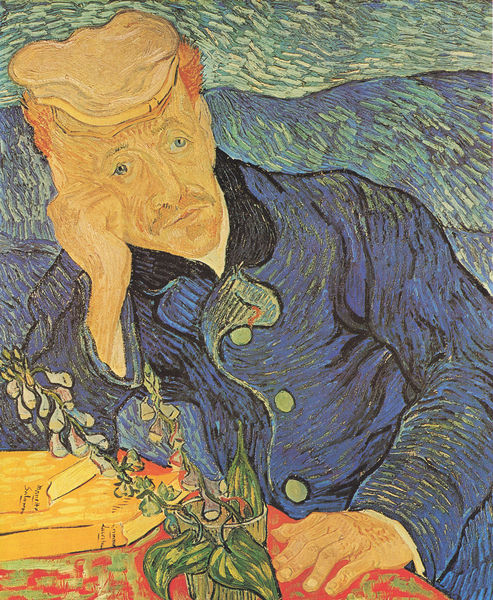
Titel: Bildnis Doktor Gachet
Künstler: Vincent van Gogh
Standort: Tokyo
Institution: Sammlung Ryoei Saito
Schlagwörter: berg, blau, blätter, gemälde, hand, himmel, kopf, mann, gelb, grün, impressionismus, landschaft, ocker, blume, blumen, bunt, finger, glas, hintergrund, hut, licht, mund, nase, orange, schwarz, tisch, zimmer, blick, blüte, blüten, rot, tuch, beige, expressionismus, malerei, alt, bart, jacke, kappe, mütze, schnurrbart, arm, augen, gesicht, kragen, trauer, bildnis, hände, portrait, porträt, tischdecke, tischtuch, öl, hügel, pastos, haare, mantel, sitzend, decke, blatt, pflanze, kinn, knopf, ohren, schräg, traurig, garten, vase, bewegt, japan, bücher, sofa, beobachten, moderne, berge, farbe, linien, van gogh, arbeiter, duktus, draussen, homme, jaune, vert, sitzt, festhalten, melancholie, melancholisch, nachdenklich, denkend, gedanken, knöpfe, knopfleiste, revers, schnauzbart, selbstporträt, striche, alter, buch, gogh, gemalt, brett, faust, selbstbildnis, denker, matrose, arzt, lilie, pinselduktus, vincent van gogh, flecken, verzweiflung, selbstportrait, rote haare, fingernägel, aufgestützt, müde, struktur, rouge, fleckig, müdigkeit, lilien, sitzender, schief, ciel, peinture, fleur, frün, primärfarben, doktor, vincent, bleu, postimpressionismus, glass, touche, am tisch, van, toile, feierabend, tableau, resignation, table, arles, müte, bick, alter herr, vorreiter, mpde, tache, selbstpotrait, doktor gachet, dr. gachet, gachet, melancholiker, melancolisch, reverse, selbstportrait in blauer jacke, tagesende, van goch, jasmin, selstportrait, pinseltrich, veston, ldoktor